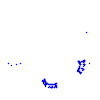
Particle: proton